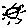
Label: sun